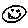
Label: smiley face